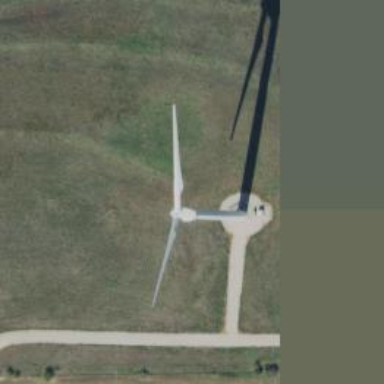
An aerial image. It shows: Wind generator powered by Vestas horizontal axis wind turbine.